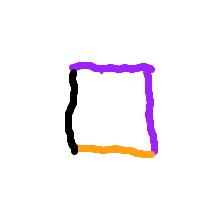
Shape: square